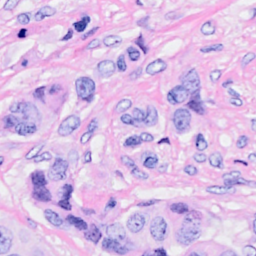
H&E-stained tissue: Breast